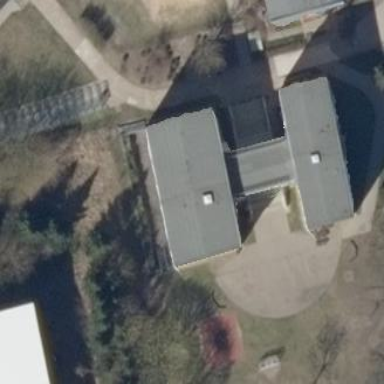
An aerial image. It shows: Part of building.